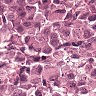
Metastatic tissue present: yes